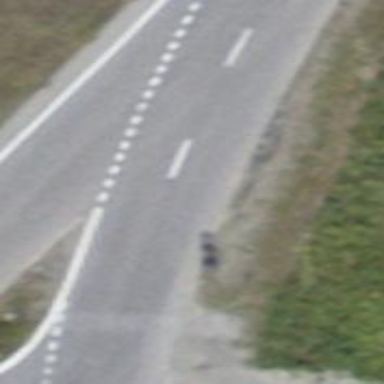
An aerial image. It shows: Trunk link highway with asphalt surface.